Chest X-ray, PA view. Patient: 67 years old, sex M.
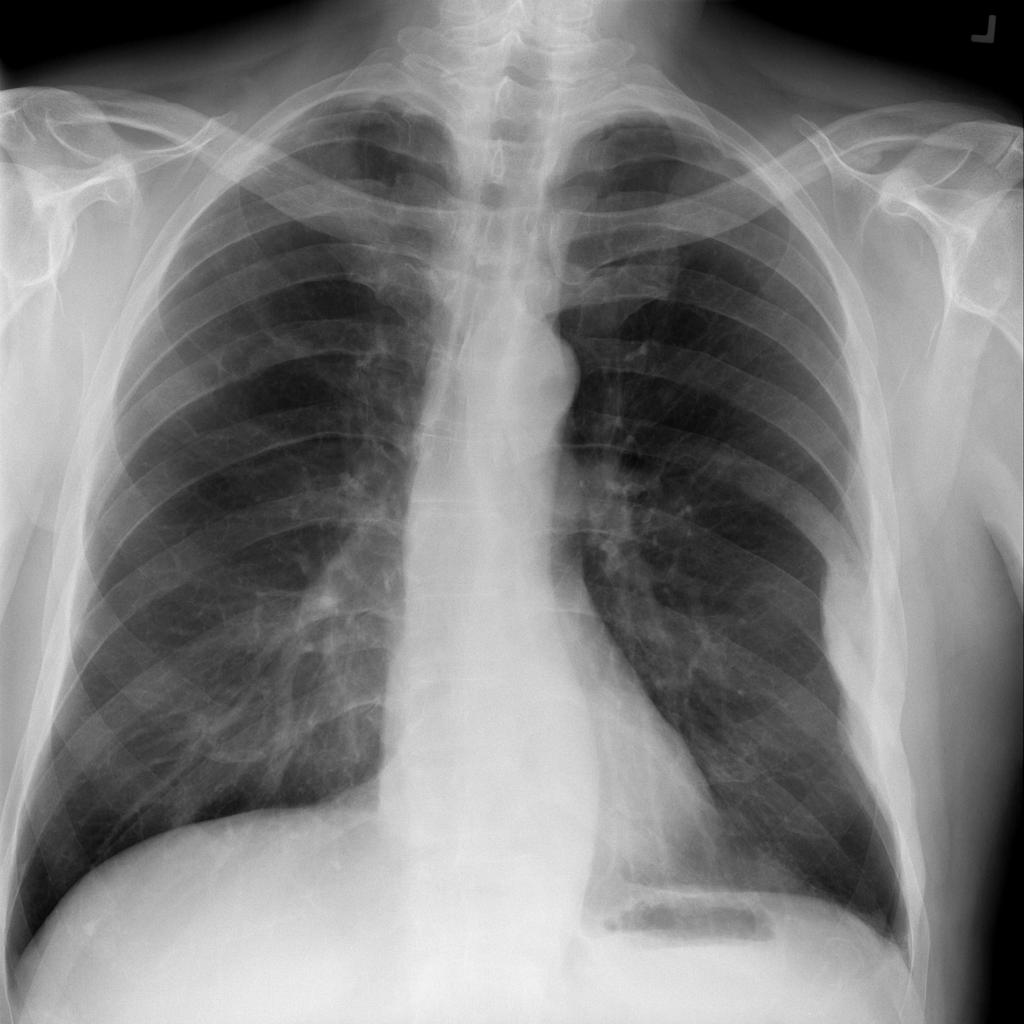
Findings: Nodule, Pleural_Thickening